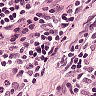
Metastatic tissue present: no